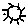
Label: sun